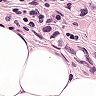
Metastatic tissue present: yes